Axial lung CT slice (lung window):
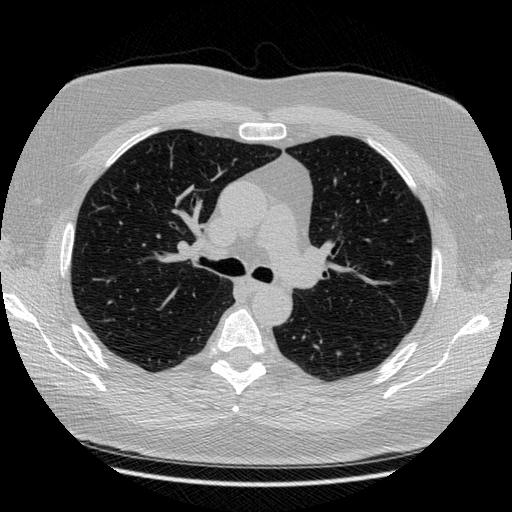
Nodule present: no